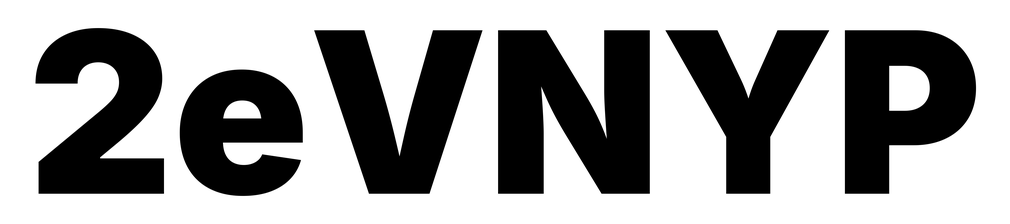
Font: Inter_Black